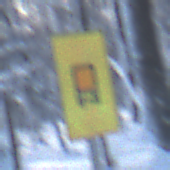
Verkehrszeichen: KennzeichnungspflichtigeFahrzeugeGefaehrlicheGueterOhnePfeilsymbol
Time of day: MorningAfternoon
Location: Outdoor (Nature)
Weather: Clear
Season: Winter
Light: Natural